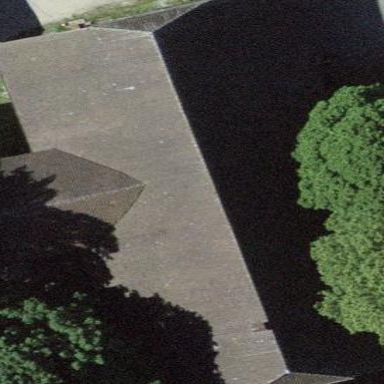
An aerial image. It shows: Farm building.